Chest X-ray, AP view. Patient: 59 years old, sex M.
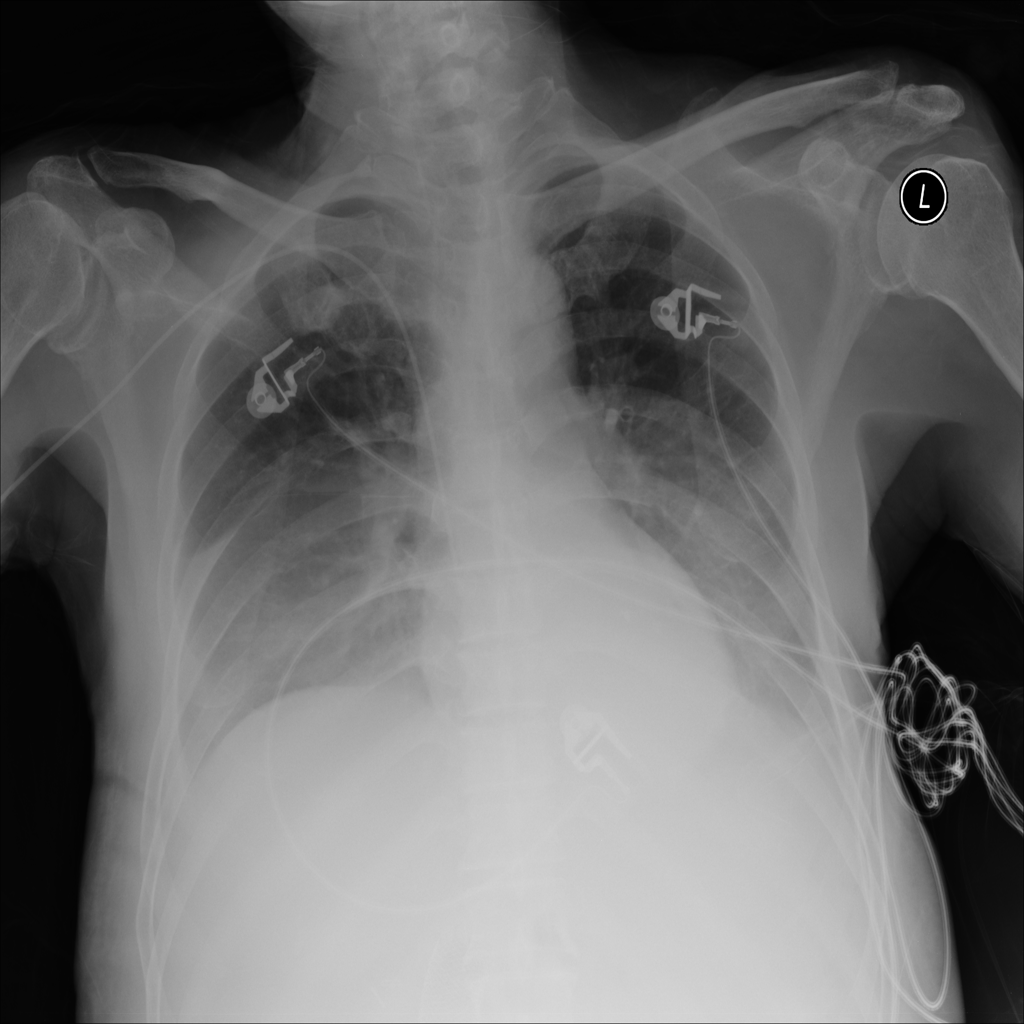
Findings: No Finding